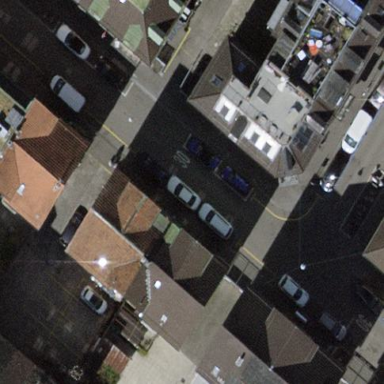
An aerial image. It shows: Parking lane.